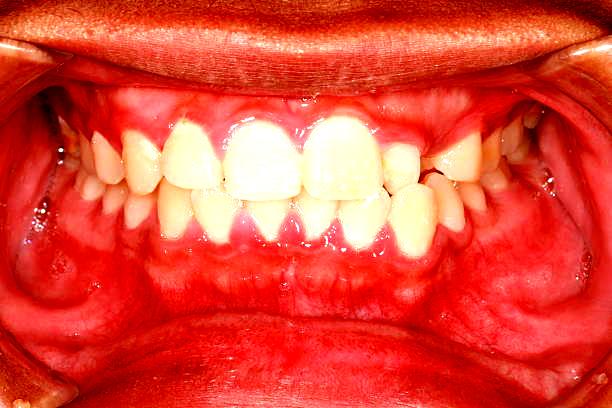
Condition: Gingivitis